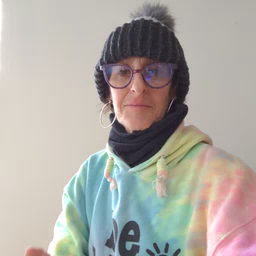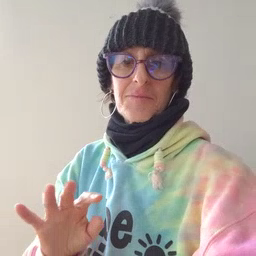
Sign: balloon